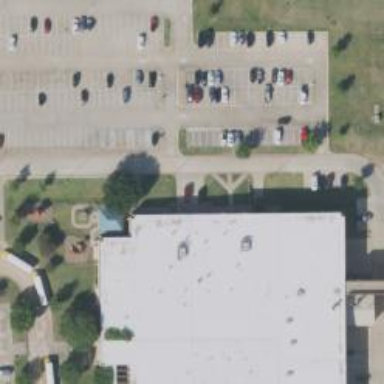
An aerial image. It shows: Parking space.